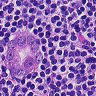
Metastatic tissue present: yes